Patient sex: M
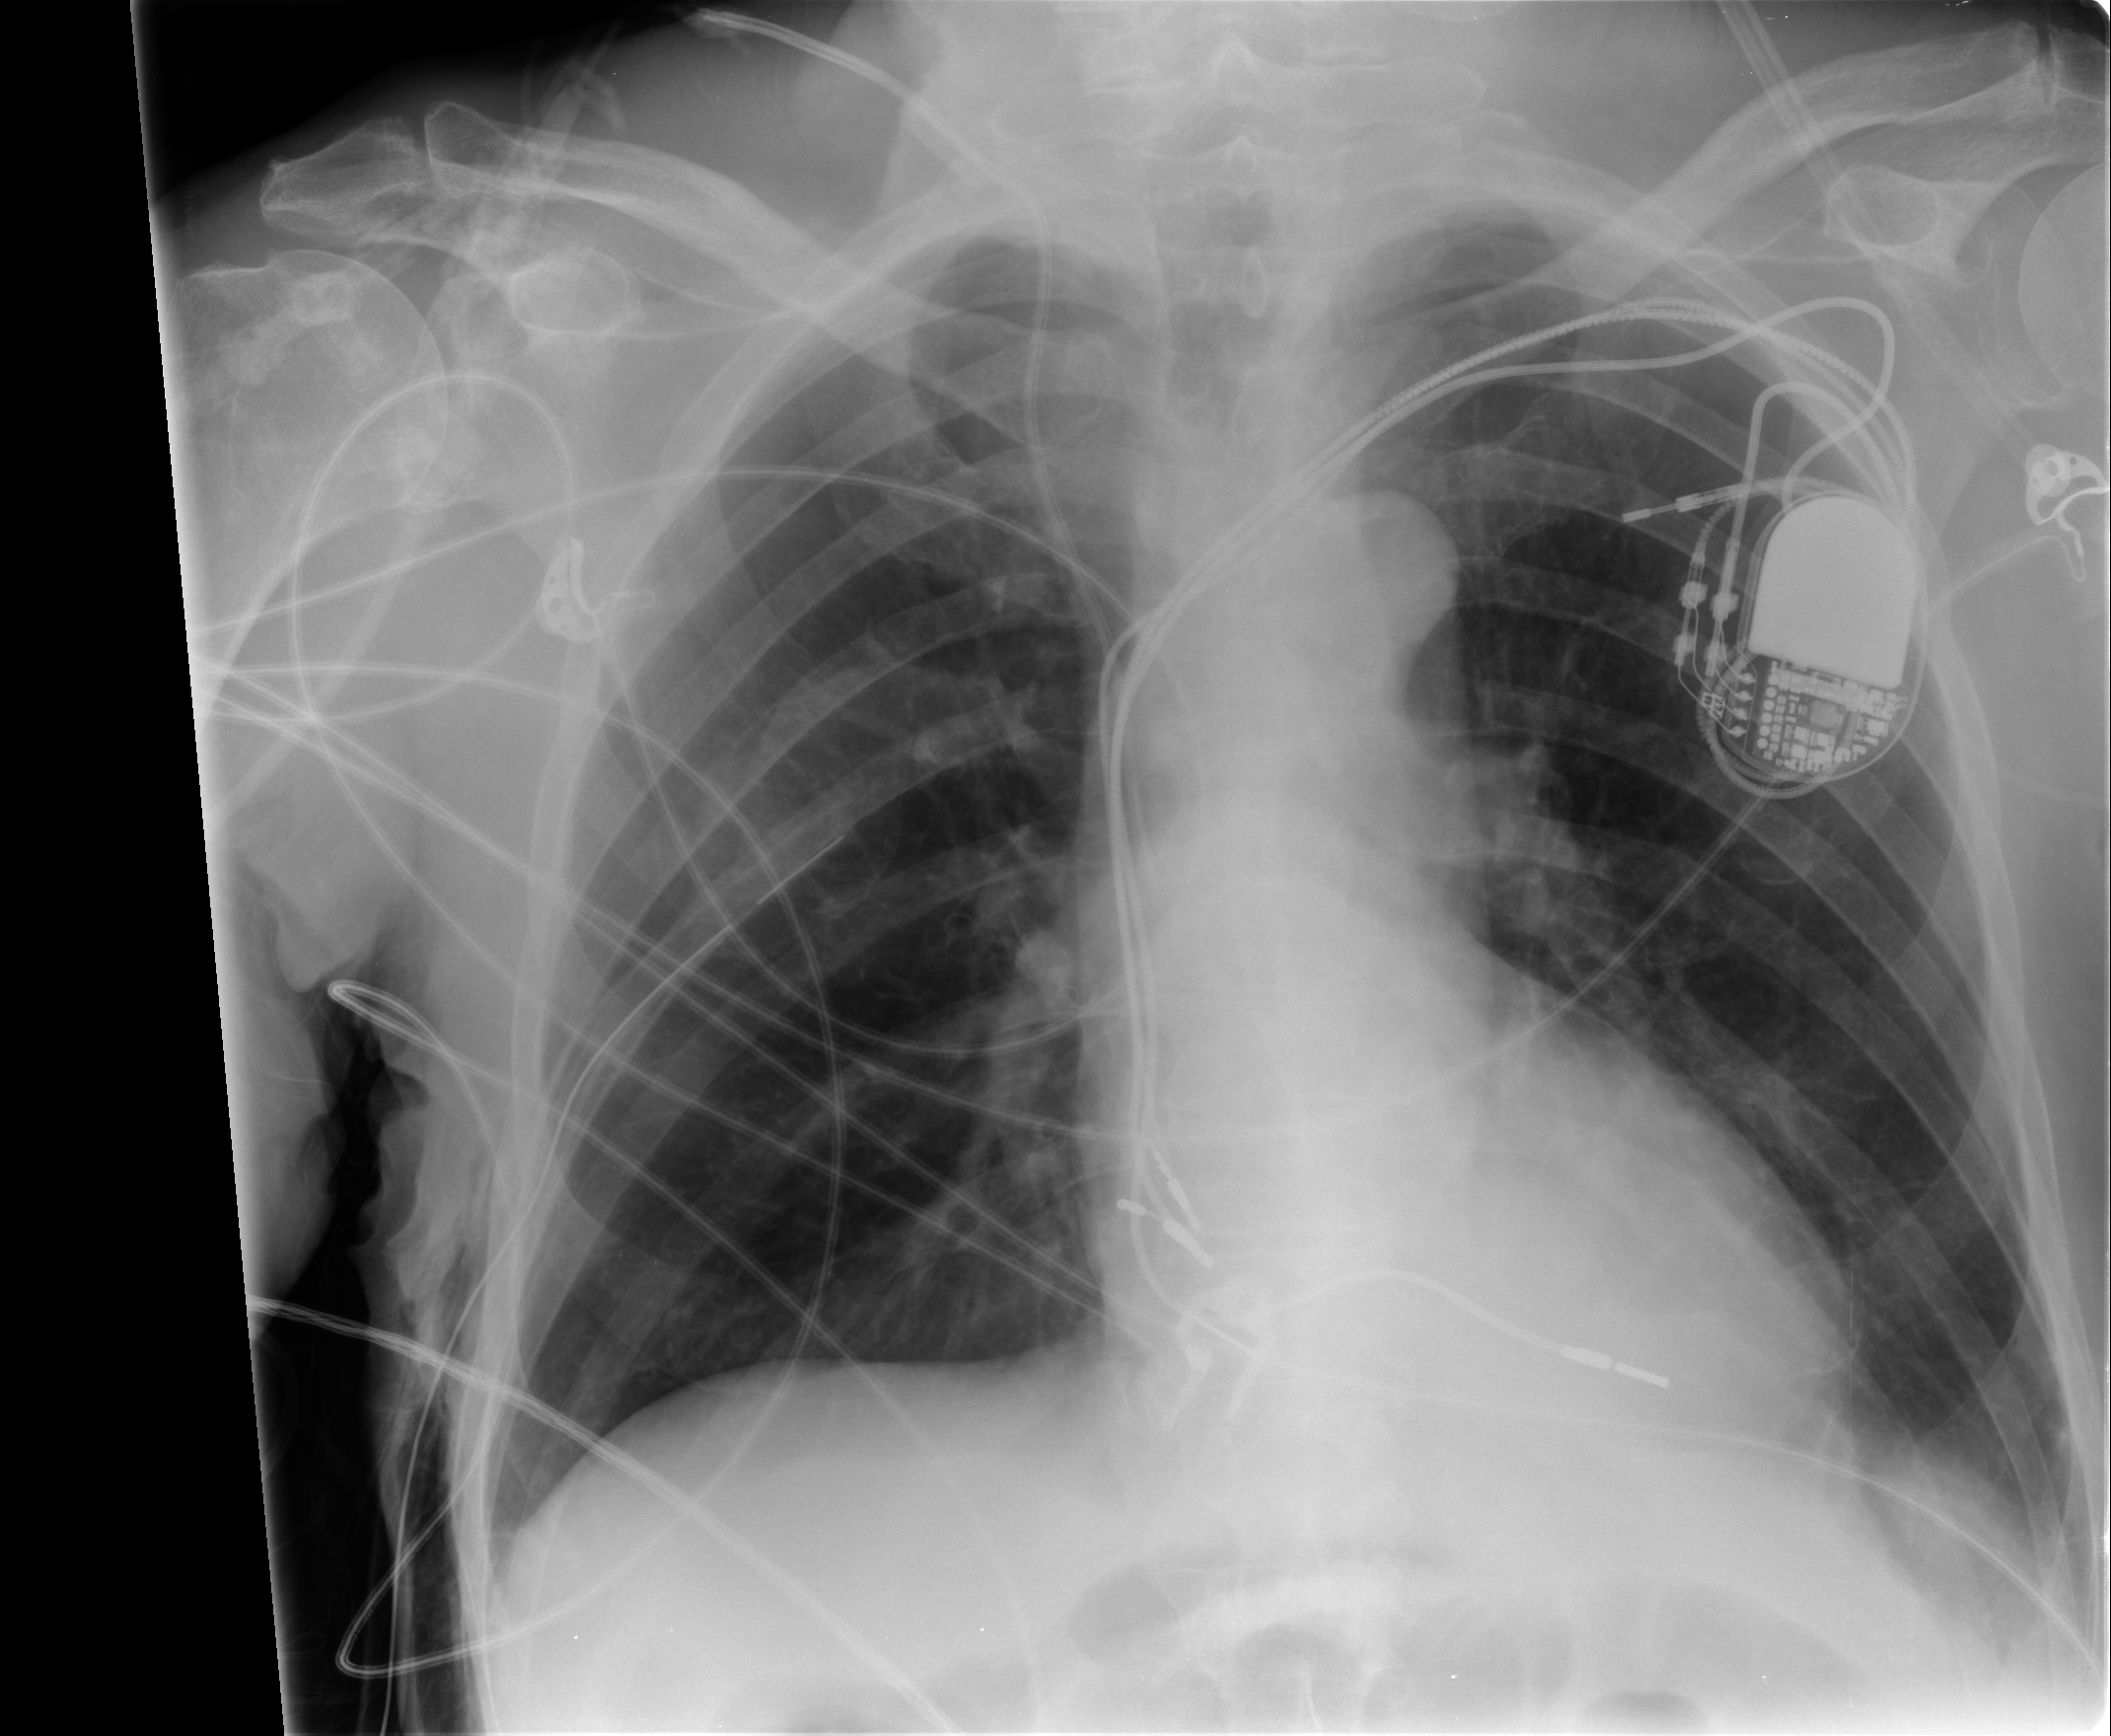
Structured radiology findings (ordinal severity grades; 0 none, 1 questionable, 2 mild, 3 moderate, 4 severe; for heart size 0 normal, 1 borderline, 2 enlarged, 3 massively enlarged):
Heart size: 0
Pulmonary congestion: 0
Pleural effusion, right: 0
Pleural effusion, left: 0
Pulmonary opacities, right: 0
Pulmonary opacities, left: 0
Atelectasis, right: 1
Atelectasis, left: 0